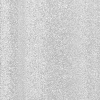
Atmospheric dust classification: dusty